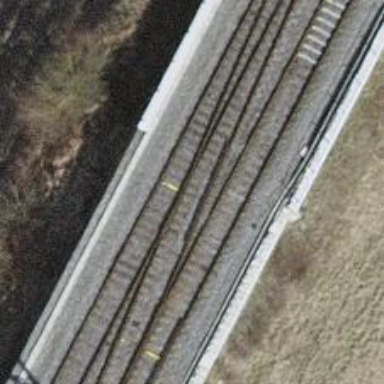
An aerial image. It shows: Railway track with contact line for electrification.